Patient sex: M
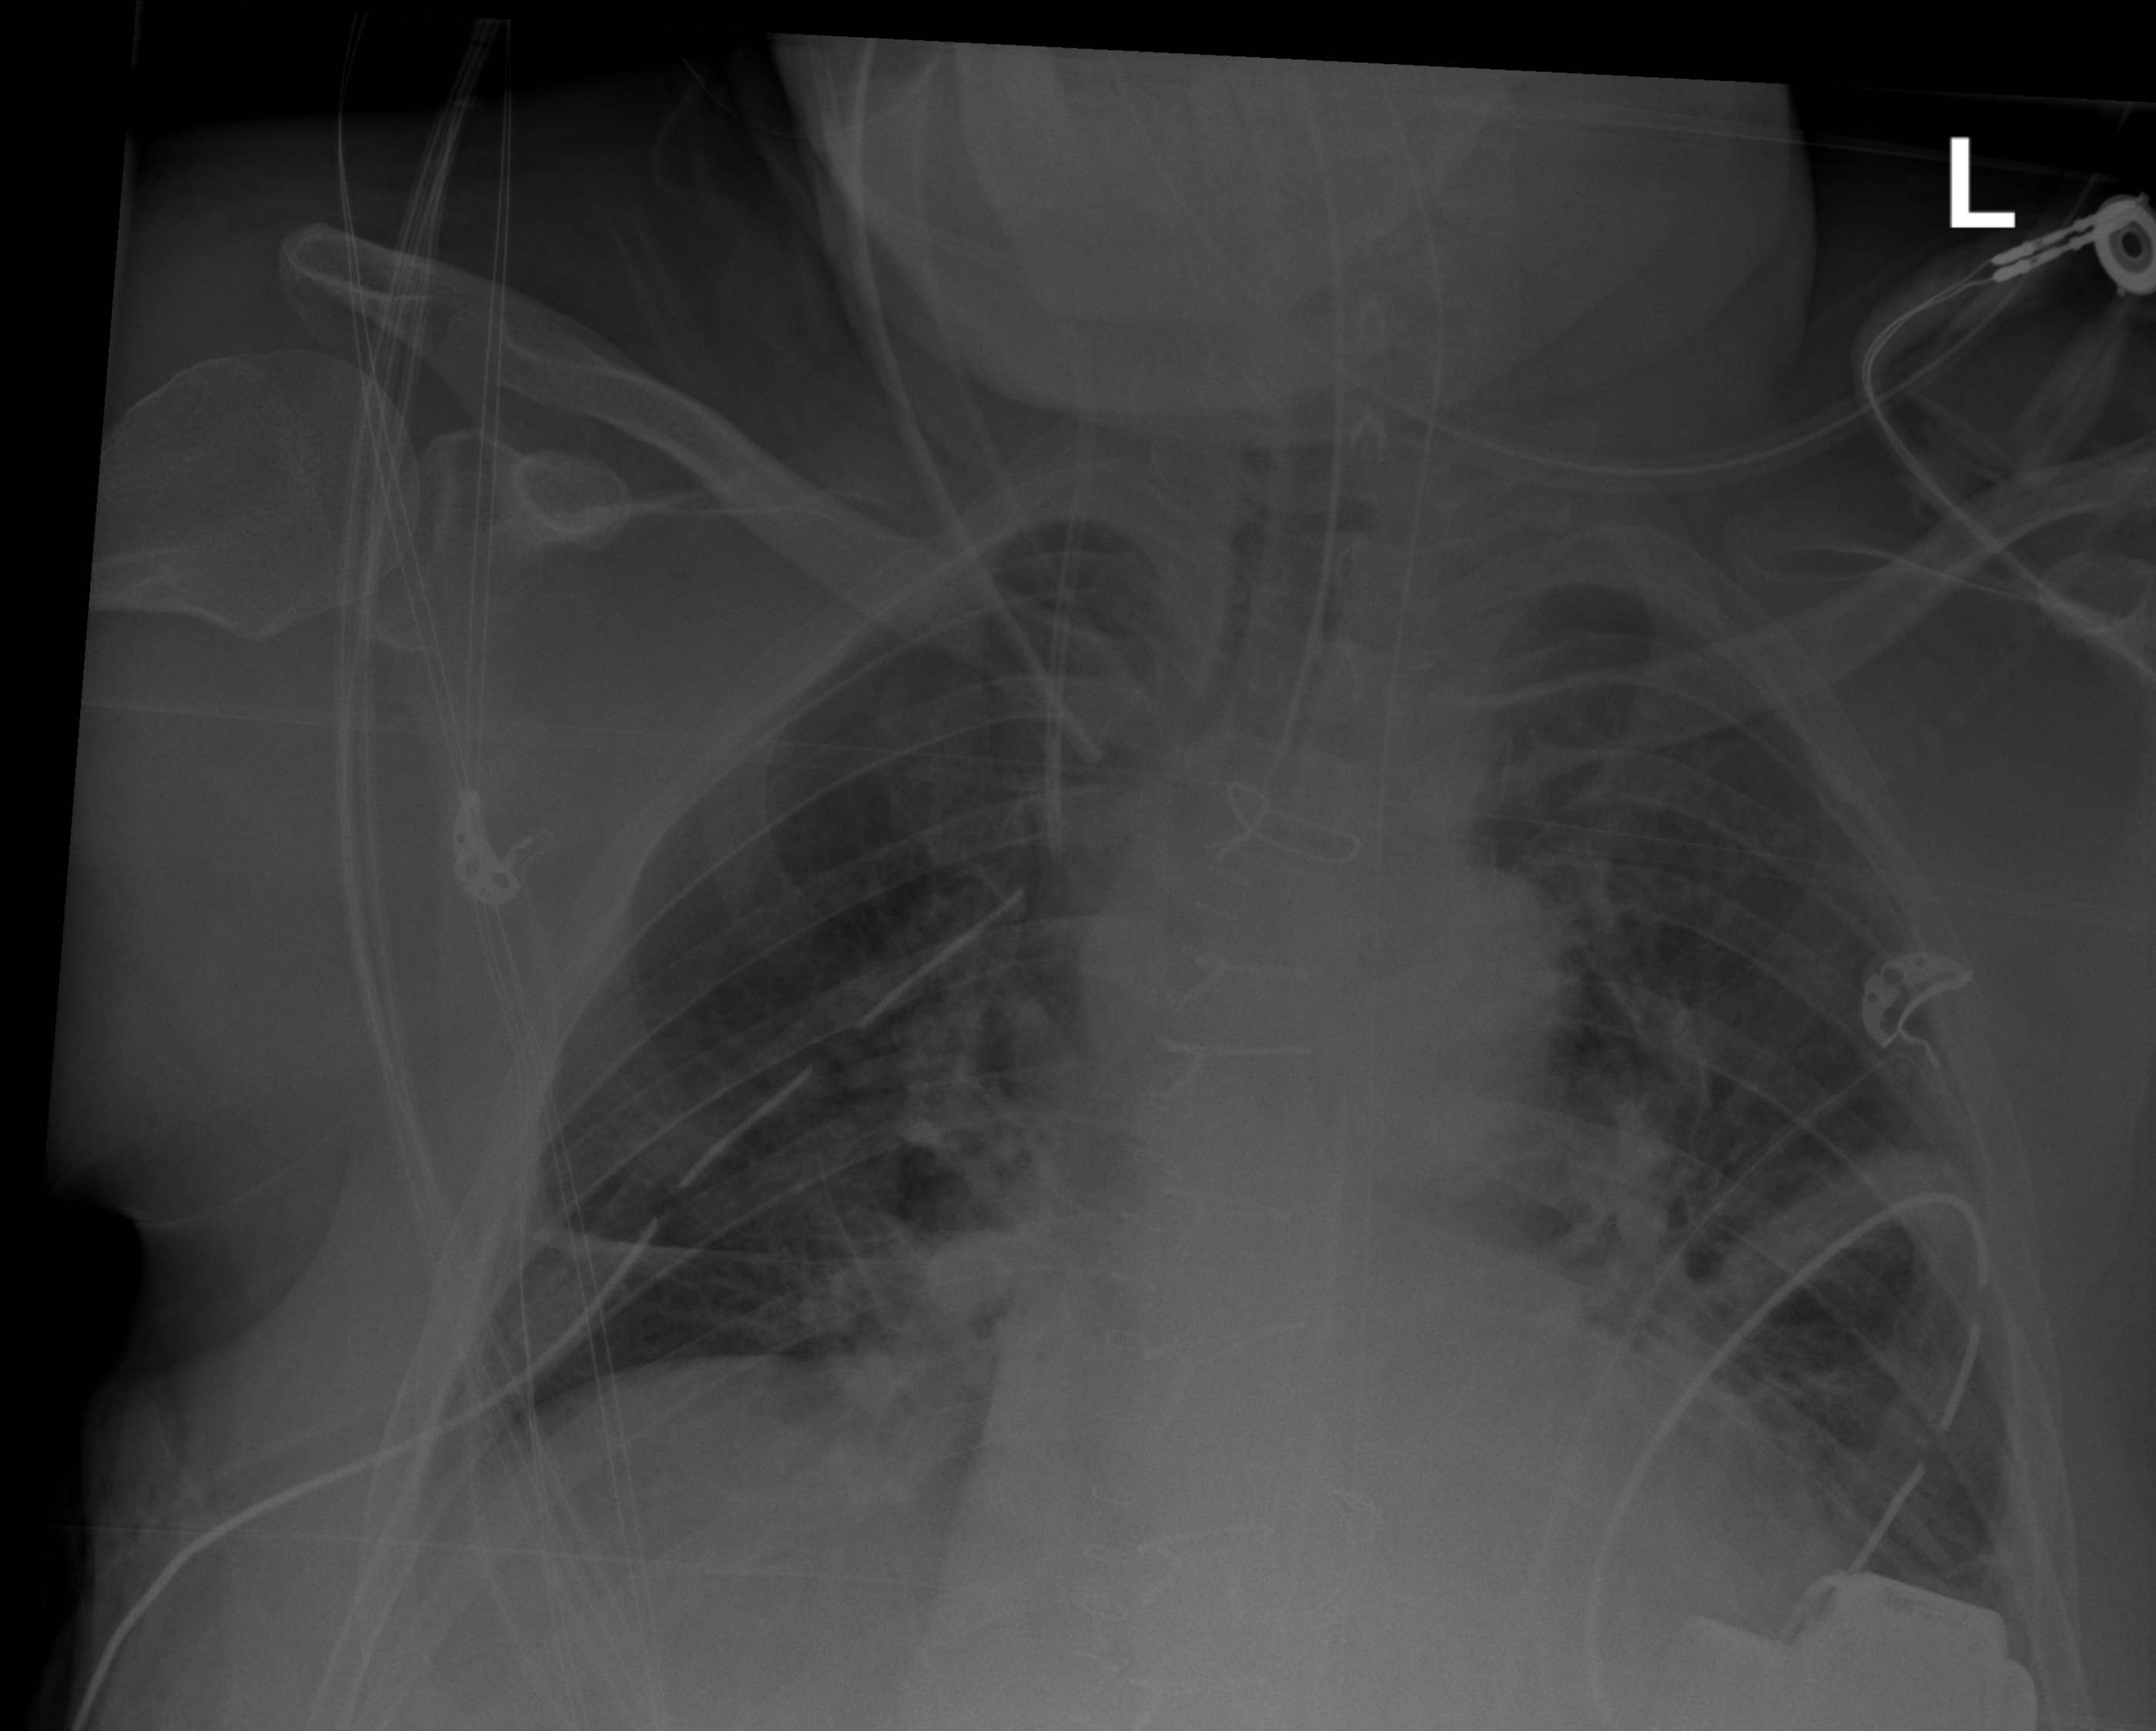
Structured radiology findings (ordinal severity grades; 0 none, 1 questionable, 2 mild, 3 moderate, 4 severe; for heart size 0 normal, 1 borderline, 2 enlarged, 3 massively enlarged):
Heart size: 2
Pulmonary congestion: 2
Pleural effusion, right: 1
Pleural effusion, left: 0
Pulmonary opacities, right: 0
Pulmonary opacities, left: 2
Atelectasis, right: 2
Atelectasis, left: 2